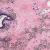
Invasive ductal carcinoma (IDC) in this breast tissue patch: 0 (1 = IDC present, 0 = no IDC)